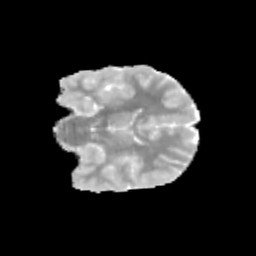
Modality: MD
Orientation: coronal
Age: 9
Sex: male
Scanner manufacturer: siemens
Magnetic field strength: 3 T
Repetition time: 3.8 s
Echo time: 0.07 s